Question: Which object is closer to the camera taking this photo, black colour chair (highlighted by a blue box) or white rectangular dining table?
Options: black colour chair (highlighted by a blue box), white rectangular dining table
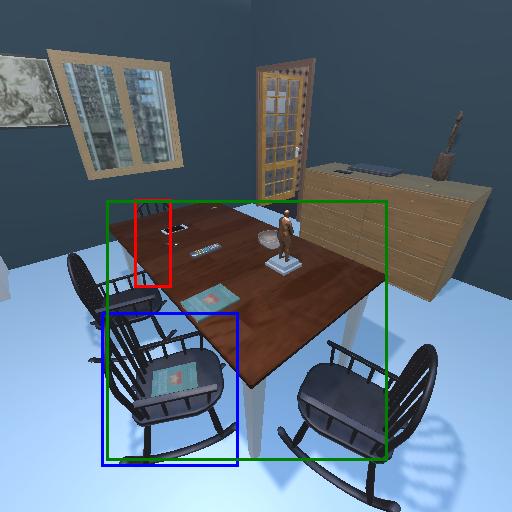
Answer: black colour chair (highlighted by a blue box)